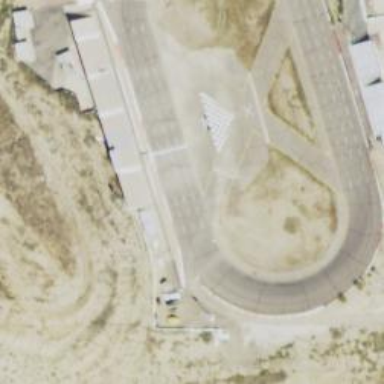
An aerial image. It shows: Raceway for motor sports.